Interaction volume radius: 10 \u00c5
Interaction volume height: 15 \u00c5
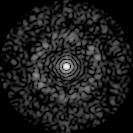
Disorder parameter: 0.8411